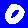
Digit: 0